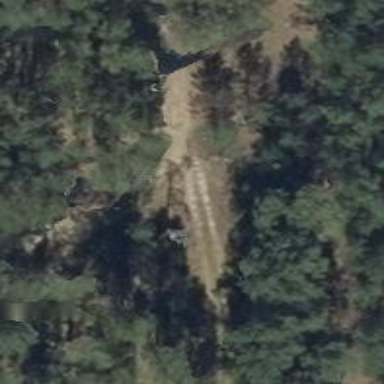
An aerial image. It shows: Sandy track with grade 5 track type.